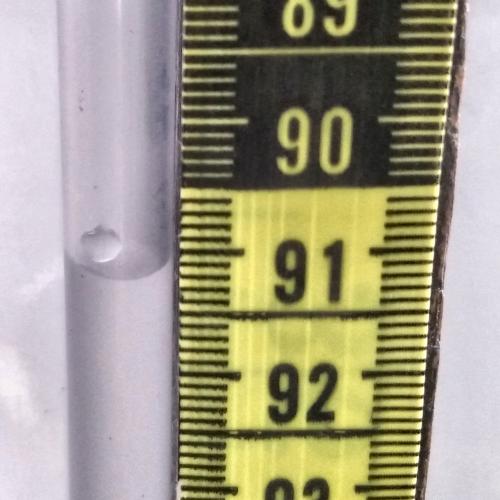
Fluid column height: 91.2 cm